Question: What is the channel?
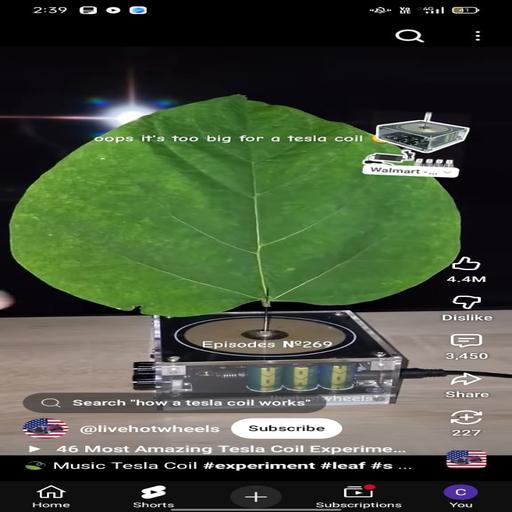
Answer: @livehotwheels